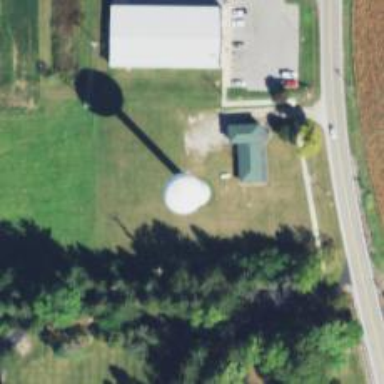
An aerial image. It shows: Water tower that is man-made.